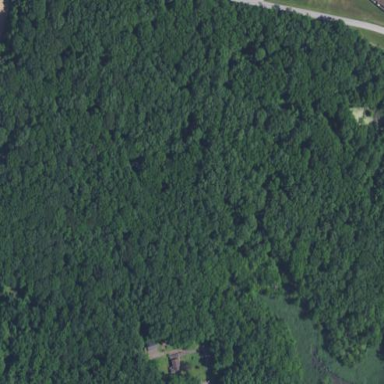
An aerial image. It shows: Beautiful woodland area.